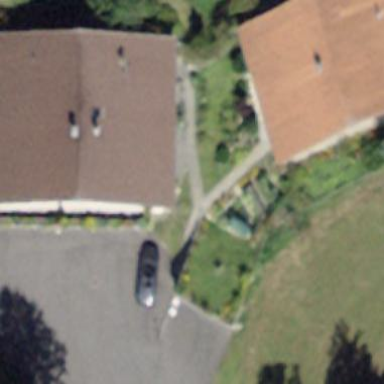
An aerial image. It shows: Residential building.